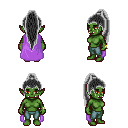
a pixel art fantasy rpg character, female body template, orc, green skin, lavender cape, teal pants, gray extra-long topknot hairstyle, bracelets, four views (front, back, left, right), 2x2 character sprite sheet, small pixel art, hard edges, no anti-aliasing